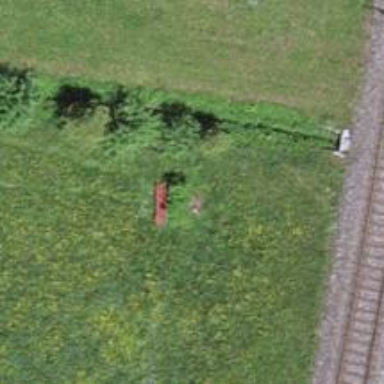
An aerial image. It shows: Red bench.